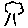
Label: tree